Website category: restaurant
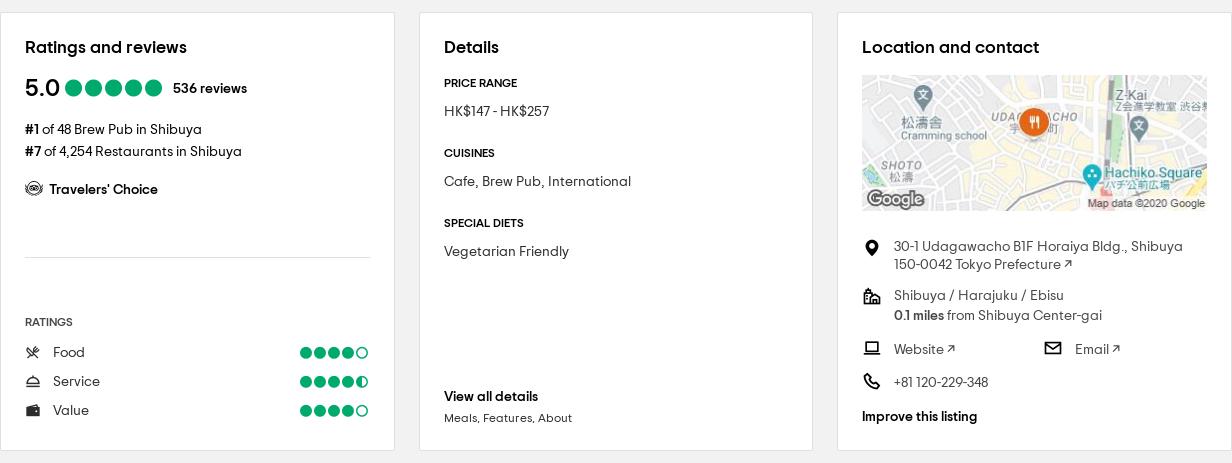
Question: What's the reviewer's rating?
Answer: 5.0

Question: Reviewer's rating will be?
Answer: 5.0

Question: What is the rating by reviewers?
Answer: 5.0

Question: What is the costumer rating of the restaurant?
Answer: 5.0

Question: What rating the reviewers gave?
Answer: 5.0

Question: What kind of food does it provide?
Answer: Cafe, Brew Pub, International

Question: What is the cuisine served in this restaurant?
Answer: Cafe, Brew Pub, International

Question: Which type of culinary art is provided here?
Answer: Cafe, Brew Pub, International

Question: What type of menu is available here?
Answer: Cafe, Brew Pub, International

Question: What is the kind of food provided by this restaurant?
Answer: Cafe, Brew Pub, International

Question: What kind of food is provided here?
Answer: Cafe, Brew Pub, International

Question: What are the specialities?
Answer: Cafe, Brew Pub, International

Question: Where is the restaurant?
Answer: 30-1 Udagawacho B1F Horaiya Bldg., Shibuya 150-0042 Tokyo Prefecture

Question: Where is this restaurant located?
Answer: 30-1 Udagawacho B1F Horaiya Bldg., Shibuya 150-0042 Tokyo Prefecture

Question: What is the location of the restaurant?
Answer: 30-1 Udagawacho B1F Horaiya Bldg., Shibuya 150-0042 Tokyo Prefecture

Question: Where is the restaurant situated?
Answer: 30-1 Udagawacho B1F Horaiya Bldg., Shibuya 150-0042 Tokyo Prefecture

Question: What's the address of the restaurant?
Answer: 30-1 Udagawacho B1F Horaiya Bldg., Shibuya 150-0042 Tokyo Prefecture

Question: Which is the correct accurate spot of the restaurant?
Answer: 30-1 Udagawacho B1F Horaiya Bldg., Shibuya 150-0042 Tokyo Prefecture

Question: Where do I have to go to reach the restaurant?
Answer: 30-1 Udagawacho B1F Horaiya Bldg., Shibuya 150-0042 Tokyo Prefecture

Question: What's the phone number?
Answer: +81 120-229-348

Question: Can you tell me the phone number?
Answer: +81 120-229-348

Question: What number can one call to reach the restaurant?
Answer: +81 120-229-348

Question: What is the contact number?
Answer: +81 120-229-348

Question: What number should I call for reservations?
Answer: +81 120-229-348

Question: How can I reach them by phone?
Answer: +81 120-229-348